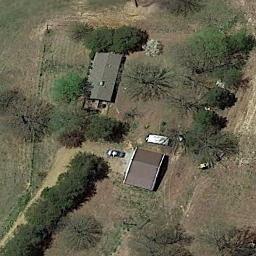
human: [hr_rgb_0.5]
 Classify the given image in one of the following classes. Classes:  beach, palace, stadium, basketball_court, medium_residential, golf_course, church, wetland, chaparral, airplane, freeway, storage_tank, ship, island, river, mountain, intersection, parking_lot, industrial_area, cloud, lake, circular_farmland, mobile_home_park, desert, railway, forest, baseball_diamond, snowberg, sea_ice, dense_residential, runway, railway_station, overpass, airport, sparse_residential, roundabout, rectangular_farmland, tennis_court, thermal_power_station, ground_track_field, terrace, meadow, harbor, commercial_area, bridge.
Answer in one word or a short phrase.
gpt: sparse_residential